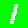
Digit: 1